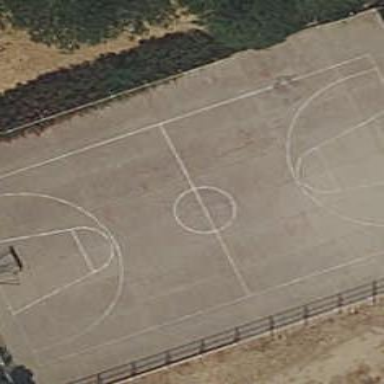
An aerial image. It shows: Basketball court in the leisure land pitch.